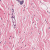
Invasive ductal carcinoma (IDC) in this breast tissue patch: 0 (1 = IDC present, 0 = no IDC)